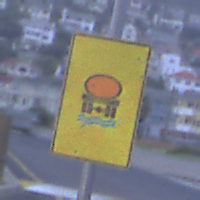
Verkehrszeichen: FahrzeugeMitWassergefaehrdenderLadungOhnePfeilsymbol
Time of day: SunriseSunset
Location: Outdoor (Urban)
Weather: Overcast
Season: NotSpecified
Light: Natural